Question: Find the horizontal coordinate of the first time the ball hits the ground. The result is rounded down to the nearest integer
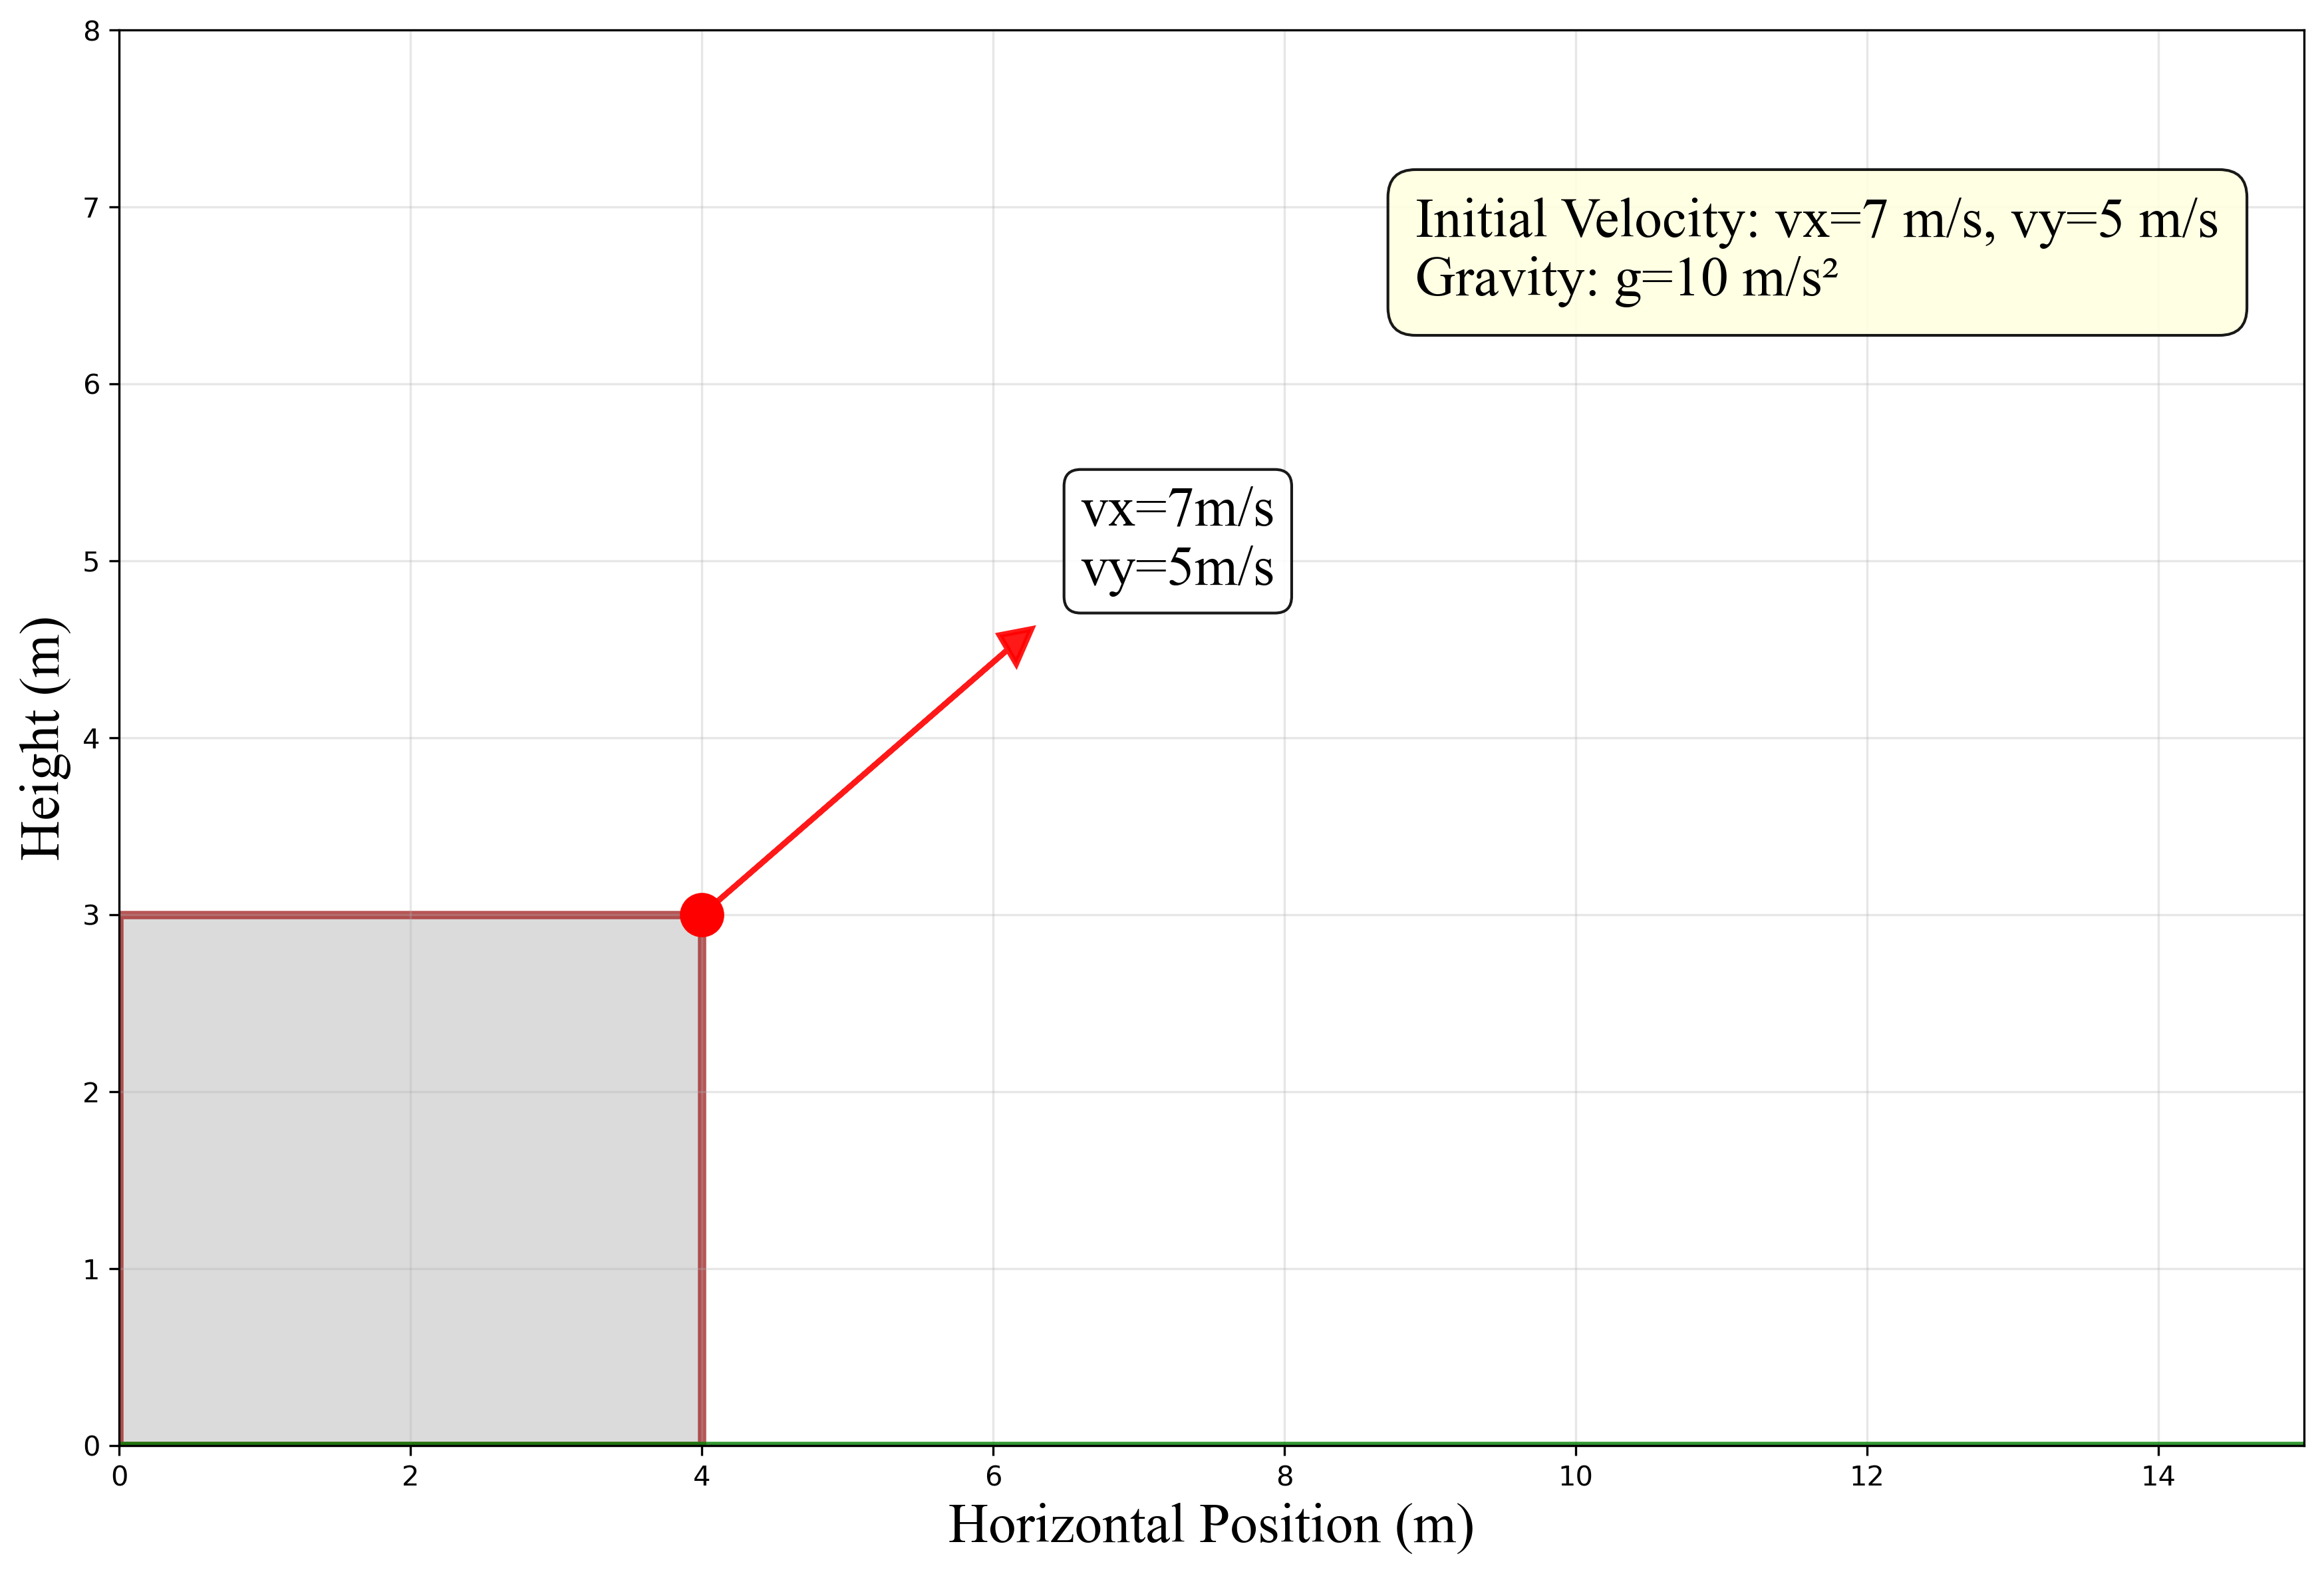
Answer: 13